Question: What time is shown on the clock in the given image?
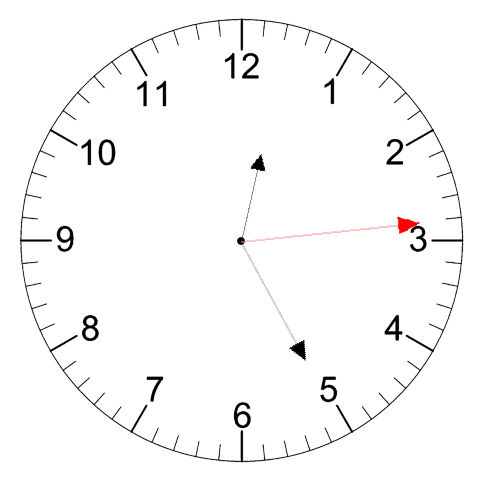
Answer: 12:25:14